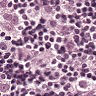
Metastatic tissue present: yes